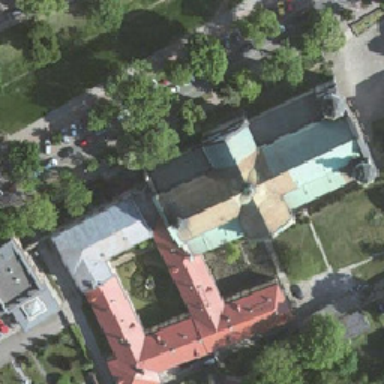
The red church and the turquoise church were adjacent to each other on the side of the tree .